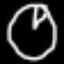
Label: clock